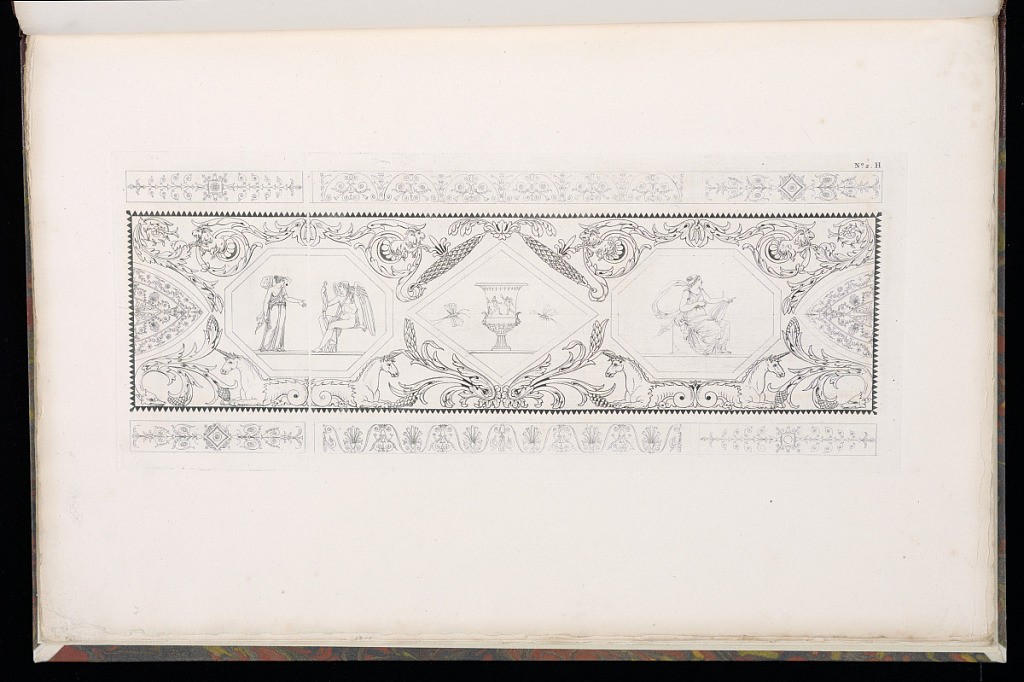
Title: Arabesque Ornament Design
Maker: Charles Normand, French, 1765 – 1840
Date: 1787–95
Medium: Etching on laid paper
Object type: Print
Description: A horizontal plate with arabesque ornament designs featuring Neoclassical and Empire style motifs, a vase in the center flanked by mythological figures surrounded by scrolling acanthus and foliage motifs, rams, hippocamps or seahorses, fleurons, palmettes and rosette motifs. With repeating pattern friezes along the upper and lower sections featuring similar floral motifs. The plate is numbered.